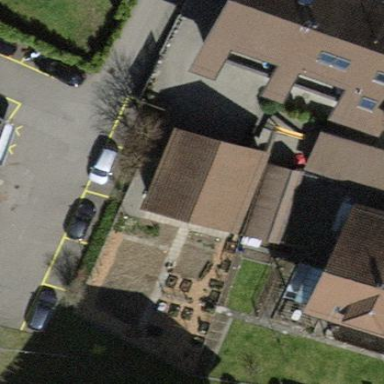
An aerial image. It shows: Pitched roof building.